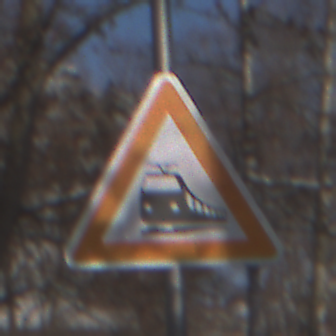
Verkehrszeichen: Bahnuebergang
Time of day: MorningAfternoon
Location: Outdoor (Special)
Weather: Clear
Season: Winter
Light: Natural